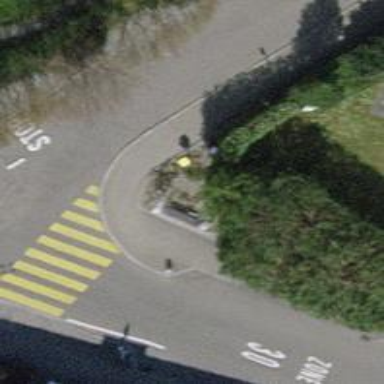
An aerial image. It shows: Black bench.